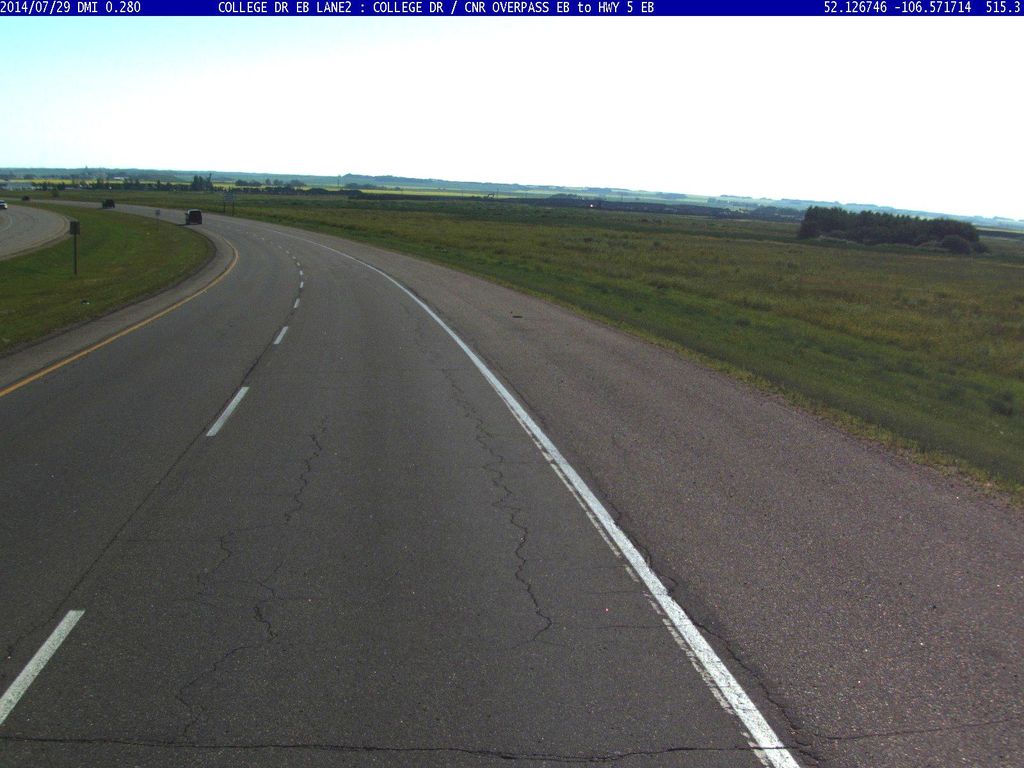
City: saskatoon